Interaction volume radius: 5 \u00c5
Interaction volume height: 25 \u00c5
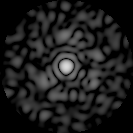
Disorder parameter: 0.8227